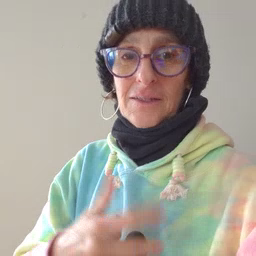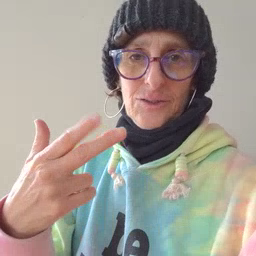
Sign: scissors